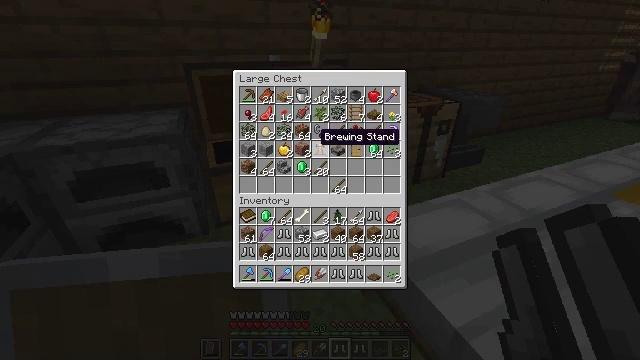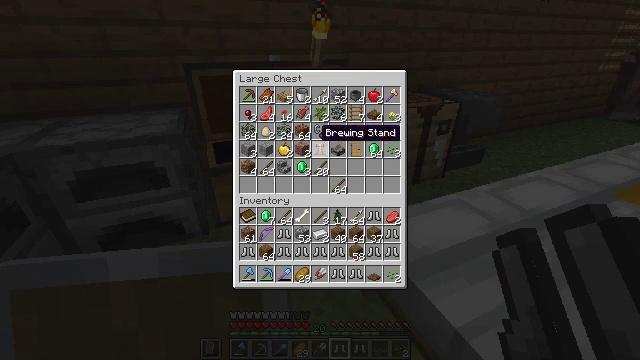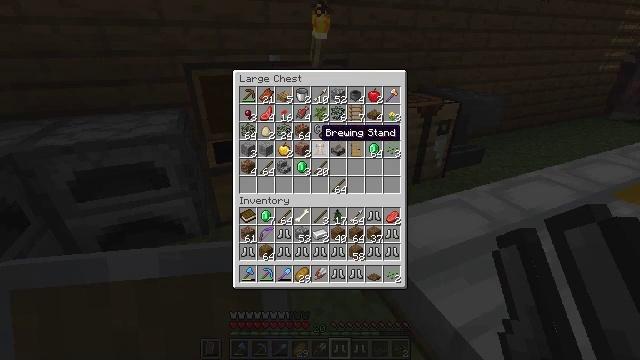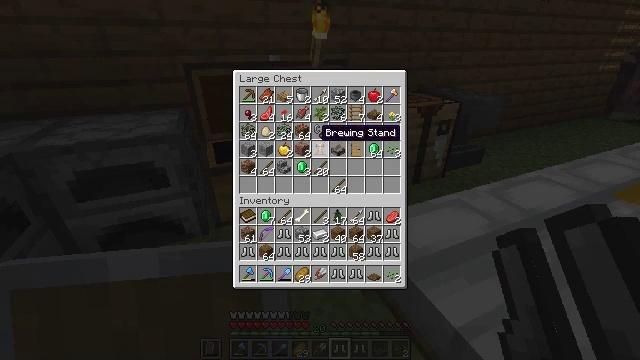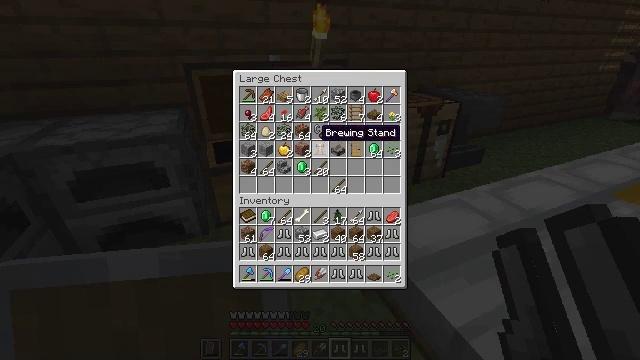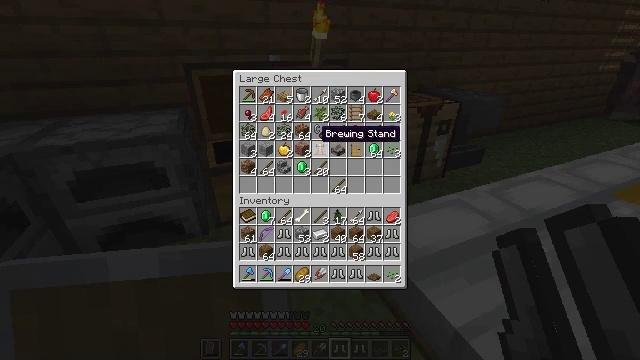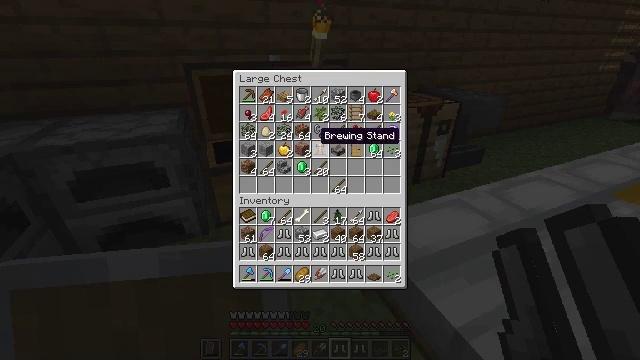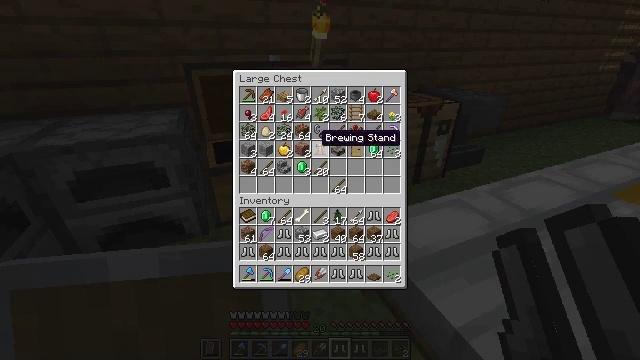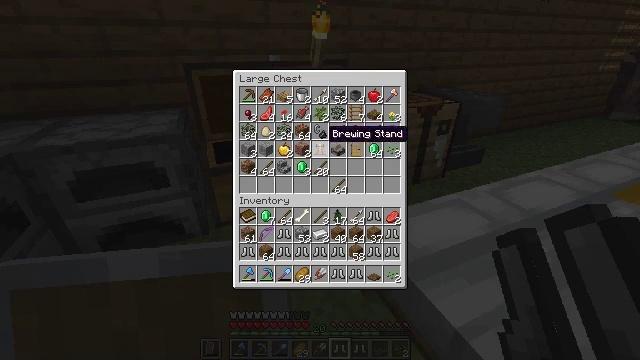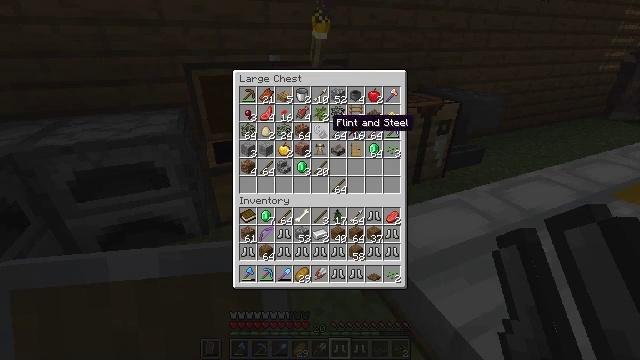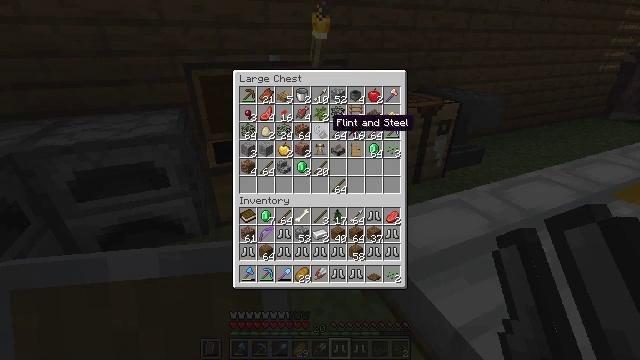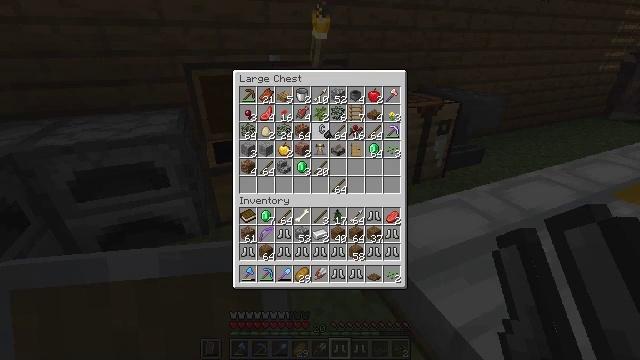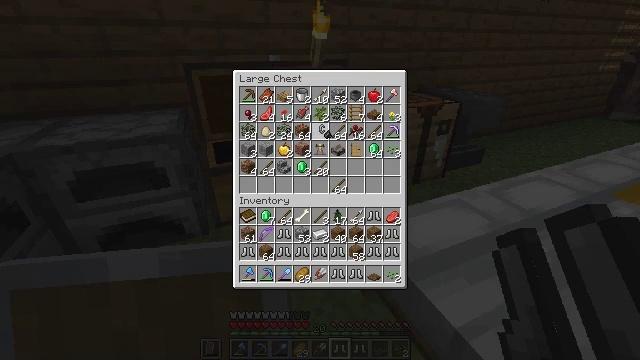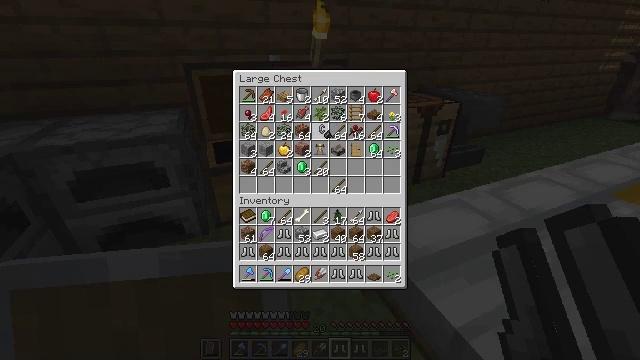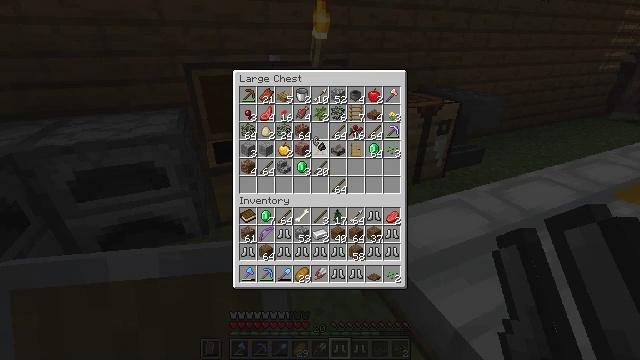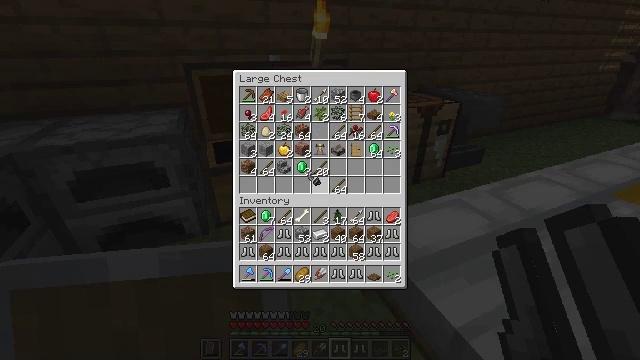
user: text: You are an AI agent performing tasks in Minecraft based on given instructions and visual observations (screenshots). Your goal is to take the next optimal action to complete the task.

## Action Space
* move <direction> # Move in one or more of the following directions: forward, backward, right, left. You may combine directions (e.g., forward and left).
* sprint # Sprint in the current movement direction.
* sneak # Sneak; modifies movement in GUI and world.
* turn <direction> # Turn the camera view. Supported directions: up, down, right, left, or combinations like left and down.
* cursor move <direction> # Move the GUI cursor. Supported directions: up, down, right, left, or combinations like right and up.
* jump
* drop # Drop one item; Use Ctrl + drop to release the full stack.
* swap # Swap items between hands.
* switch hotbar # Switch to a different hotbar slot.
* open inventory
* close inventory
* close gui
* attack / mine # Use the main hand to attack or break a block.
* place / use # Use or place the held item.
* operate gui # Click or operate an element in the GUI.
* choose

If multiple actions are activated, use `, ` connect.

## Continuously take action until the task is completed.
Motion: motion action
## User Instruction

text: Drop a pair of iron boots.
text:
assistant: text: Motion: no_op
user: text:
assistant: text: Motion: no_op
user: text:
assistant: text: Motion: no_op
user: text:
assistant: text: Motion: no_op
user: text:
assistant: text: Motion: no_op
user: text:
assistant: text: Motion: no_op
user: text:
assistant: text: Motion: no_op
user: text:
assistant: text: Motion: cursor move right
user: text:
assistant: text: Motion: cursor move up
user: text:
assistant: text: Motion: no_op
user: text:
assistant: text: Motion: operate gui
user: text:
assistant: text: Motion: operate gui
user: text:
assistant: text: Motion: operate gui
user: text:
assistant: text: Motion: cursor move down
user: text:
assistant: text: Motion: cursor move down
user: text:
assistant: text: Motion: cursor move down
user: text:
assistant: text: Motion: cursor move down
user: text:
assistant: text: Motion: no_op
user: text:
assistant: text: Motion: no_op
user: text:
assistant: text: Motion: no_op
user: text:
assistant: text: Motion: cursor move left
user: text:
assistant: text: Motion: no_op
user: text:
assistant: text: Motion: no_op
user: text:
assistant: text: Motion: no_op
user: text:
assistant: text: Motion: operate gui
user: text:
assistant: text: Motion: operate gui
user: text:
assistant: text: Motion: operate gui
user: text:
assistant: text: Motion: no_op
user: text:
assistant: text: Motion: no_op
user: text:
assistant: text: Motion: no_op